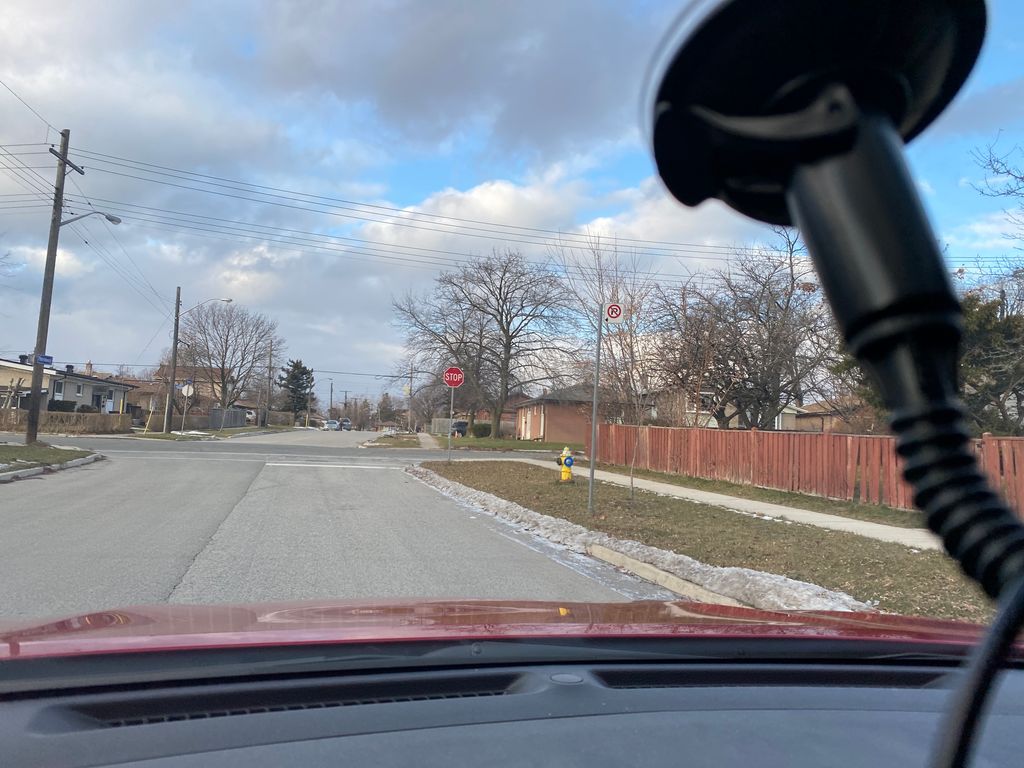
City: toronto